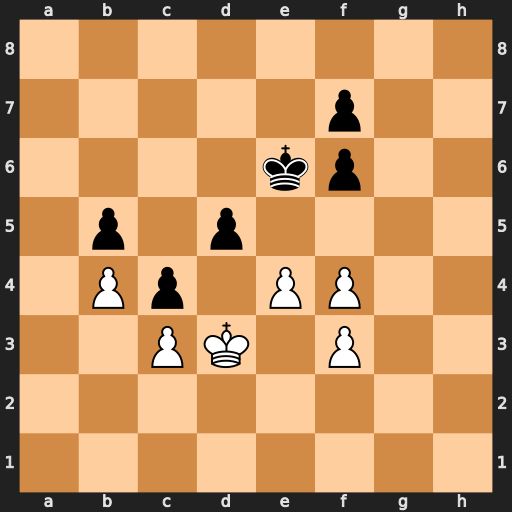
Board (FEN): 8/5p2/4kp2/1p1p4/1Pp1PP2/2PK1P2/8/8
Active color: w
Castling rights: -
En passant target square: -
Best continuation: Kd4 dxe4 fxe4 Kd6 f5 Kc6 e5 fxe5+ Kxe5